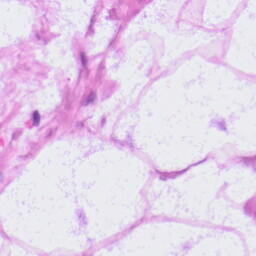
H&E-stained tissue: LymphNode